Current action and preconditions to check: path_clear

Your task: For each precondition in the list above, predict whether it will hold at this action.

Consider the current scene as observed from the mobile robot's camera, and analyze the predicted future states of all dynamic agents (e.g., people, animals, vehicles, or any moving entities) within the NEXT SECOND.

IMPORTANT: Only answer "very likely" if you are absolutely certain—based on strong, clear evidence—that a dynamic agent will violate the precondition in the predicted future state. Do NOT answer "very likely" for unlikely, ambiguous, or low-probability risks.

Ask yourself for each precondition: Is there a high probability, with clear and convincing evidence, that the predicted future states of any dynamic agent will interfere with the predicted future state of the currently executing action within the NEXT SECOND, causing that precondition to fail?

Assess the risk level based on these predictions. Use "likely" or "very likely" if motions create a clear risk of interference.

Use "neutral" or "improbable" if agents are nearby but their predicted paths are clearly diverging or non-conflicting.

Failure Risk Categories: "very improbable", "improbable", "neutral", "likely", "very likely"

Answer Format: Output ONLY the probability_of_failure value from these categories: "very improbable", "improbable", "neutral", "likely", "very likely"

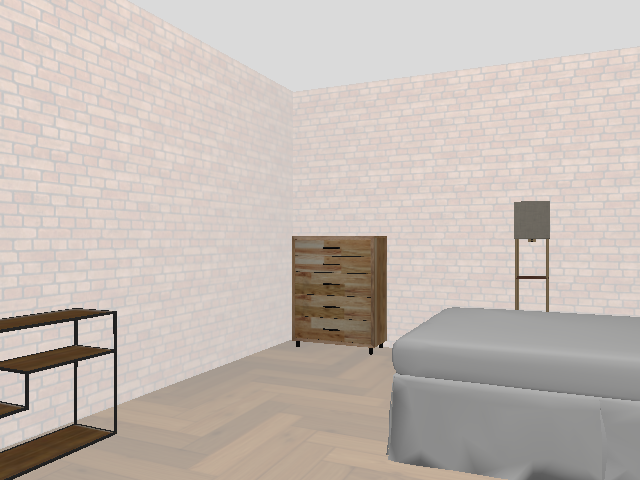

Answer: very improbable